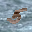
Label: 5